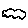
Label: cloud